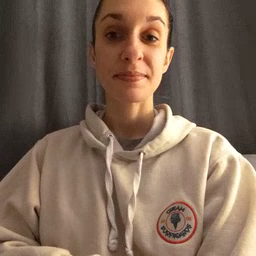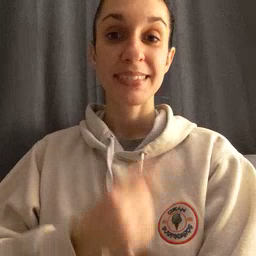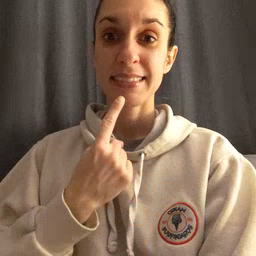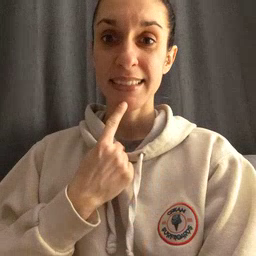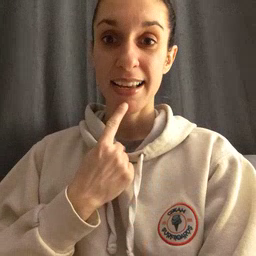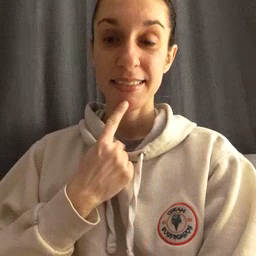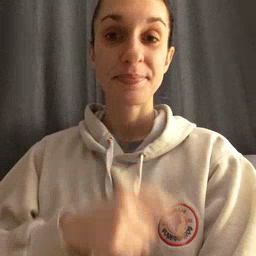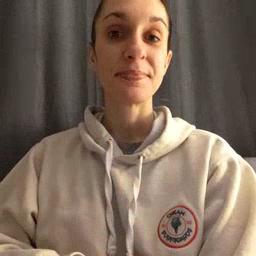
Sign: say